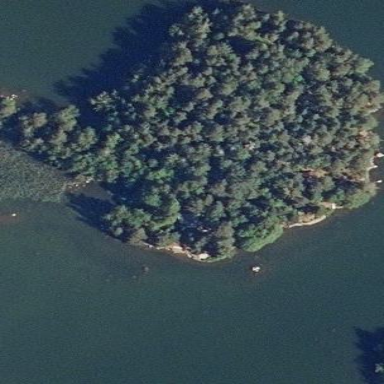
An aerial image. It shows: Islet.